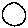
Label: moon